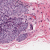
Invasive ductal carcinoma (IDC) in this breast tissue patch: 1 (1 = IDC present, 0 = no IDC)